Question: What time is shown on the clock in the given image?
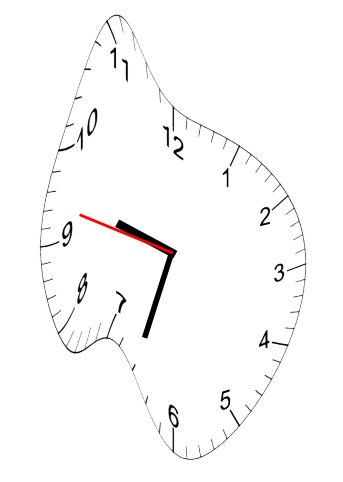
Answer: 09:32:47